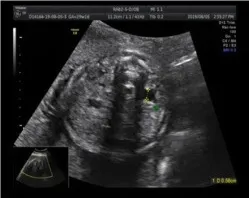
Prenatal ultrasonographic findings of the fetus. B; P1 fetus, showing ultrasonographic findings of left kidney collection system separation.
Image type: radiology (ultrasound)